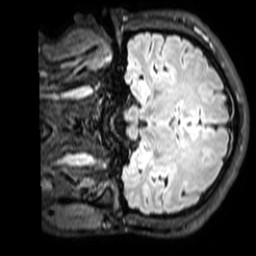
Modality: T1w
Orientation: coronal
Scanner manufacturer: philips
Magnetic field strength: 3 T
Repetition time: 4.8 s
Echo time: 0.2586 s